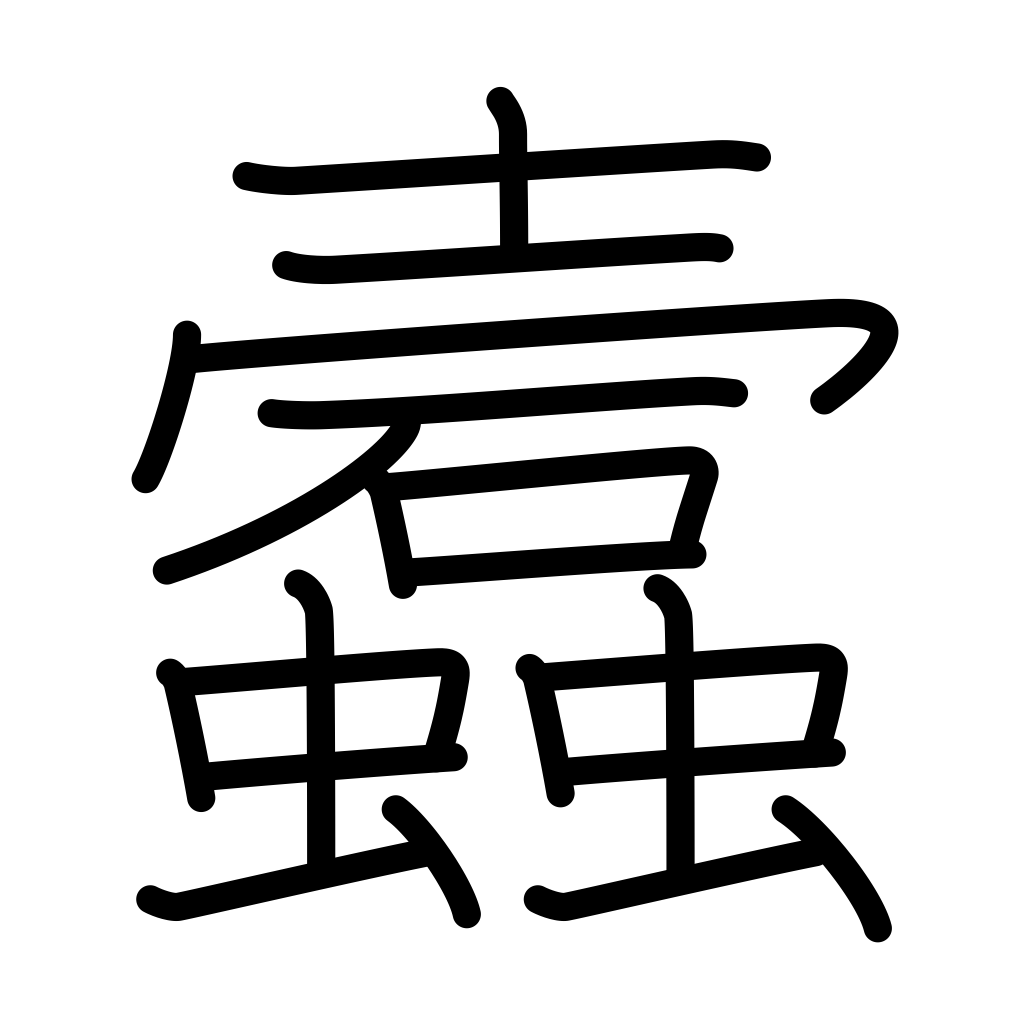
Meaning: worm-eaten